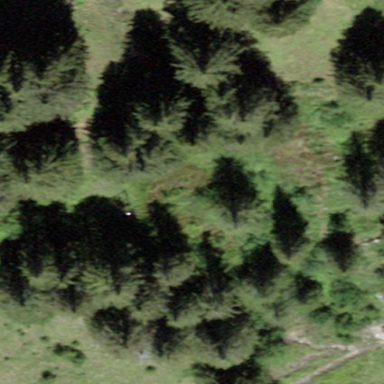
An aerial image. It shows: Forest area.